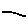
Label: line